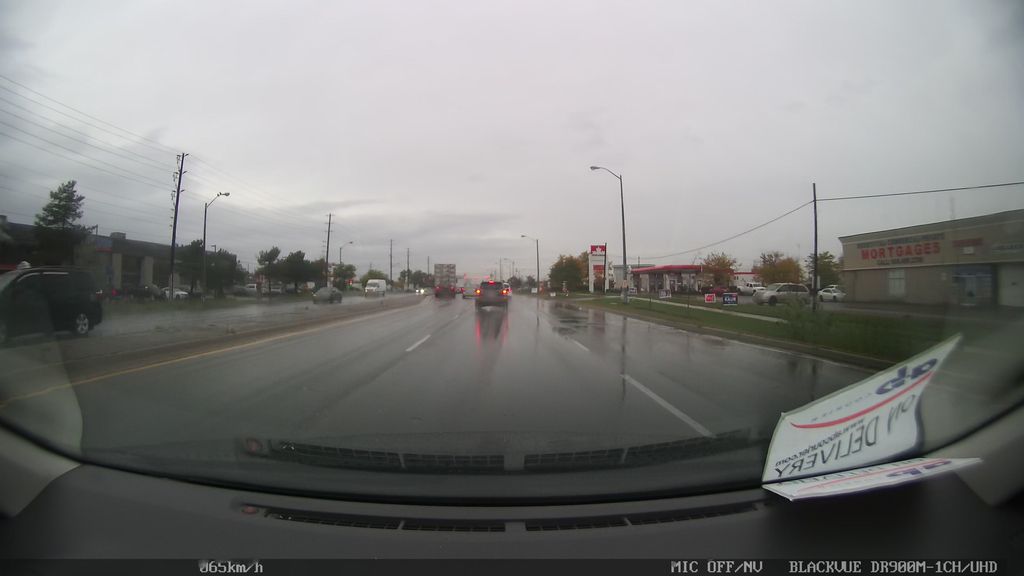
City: toronto